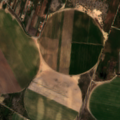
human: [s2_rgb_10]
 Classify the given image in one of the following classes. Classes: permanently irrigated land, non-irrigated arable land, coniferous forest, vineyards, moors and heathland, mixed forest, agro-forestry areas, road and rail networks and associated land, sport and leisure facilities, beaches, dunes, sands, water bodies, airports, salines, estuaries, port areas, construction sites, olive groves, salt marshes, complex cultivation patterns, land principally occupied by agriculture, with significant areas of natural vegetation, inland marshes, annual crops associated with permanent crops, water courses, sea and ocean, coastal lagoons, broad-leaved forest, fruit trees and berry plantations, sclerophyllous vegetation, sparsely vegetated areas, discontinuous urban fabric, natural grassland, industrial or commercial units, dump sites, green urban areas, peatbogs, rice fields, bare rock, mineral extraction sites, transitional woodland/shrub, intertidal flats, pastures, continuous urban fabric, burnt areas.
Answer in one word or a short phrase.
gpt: permanently irrigated land, complex cultivation patterns, land principally occupied by agriculture, with significant areas of natural vegetation